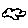
Label: cloud